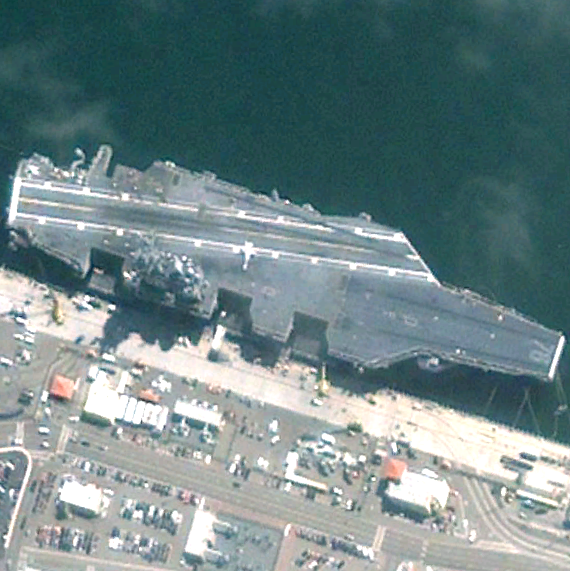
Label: aircraft_carrier